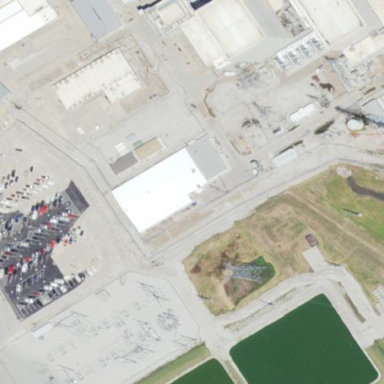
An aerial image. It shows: Industrial building.